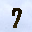
Label: 7